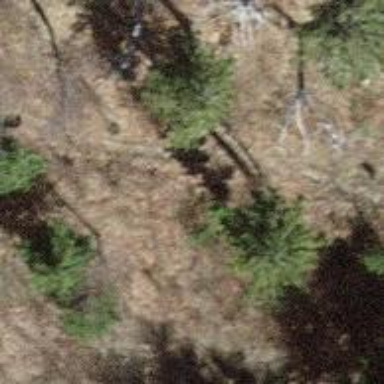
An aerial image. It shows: Path with excellent trail visibility.